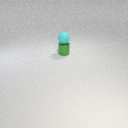
small green metal cylinder below small cyan rubber sphere